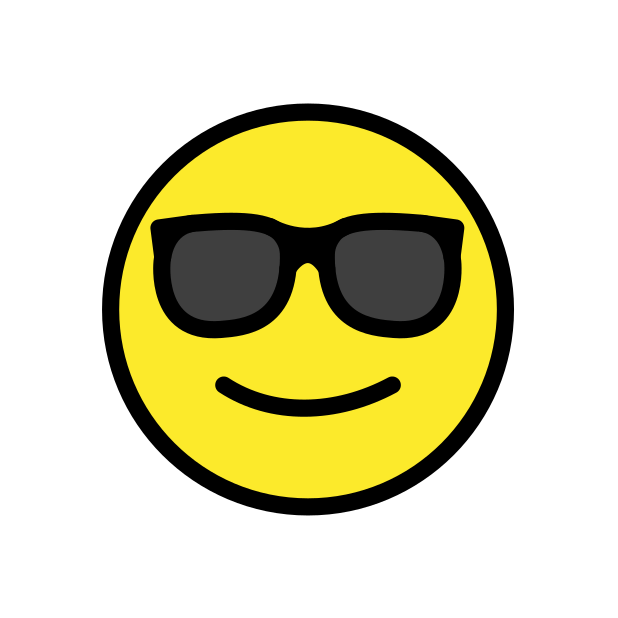
smiling face with sunglasses